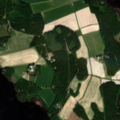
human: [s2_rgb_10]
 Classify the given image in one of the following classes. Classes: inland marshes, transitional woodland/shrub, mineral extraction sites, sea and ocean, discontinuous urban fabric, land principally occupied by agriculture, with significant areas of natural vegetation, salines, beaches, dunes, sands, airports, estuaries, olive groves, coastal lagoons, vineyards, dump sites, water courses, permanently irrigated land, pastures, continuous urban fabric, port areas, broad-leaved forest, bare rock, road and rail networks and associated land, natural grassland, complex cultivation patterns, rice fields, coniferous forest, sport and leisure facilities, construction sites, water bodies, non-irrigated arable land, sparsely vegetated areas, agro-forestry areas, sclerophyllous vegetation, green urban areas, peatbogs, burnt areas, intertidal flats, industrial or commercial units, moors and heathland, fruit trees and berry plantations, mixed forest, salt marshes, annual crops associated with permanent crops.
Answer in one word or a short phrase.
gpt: non-irrigated arable land, land principally occupied by agriculture, with significant areas of natural vegetation, mixed forest, water bodies